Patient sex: M
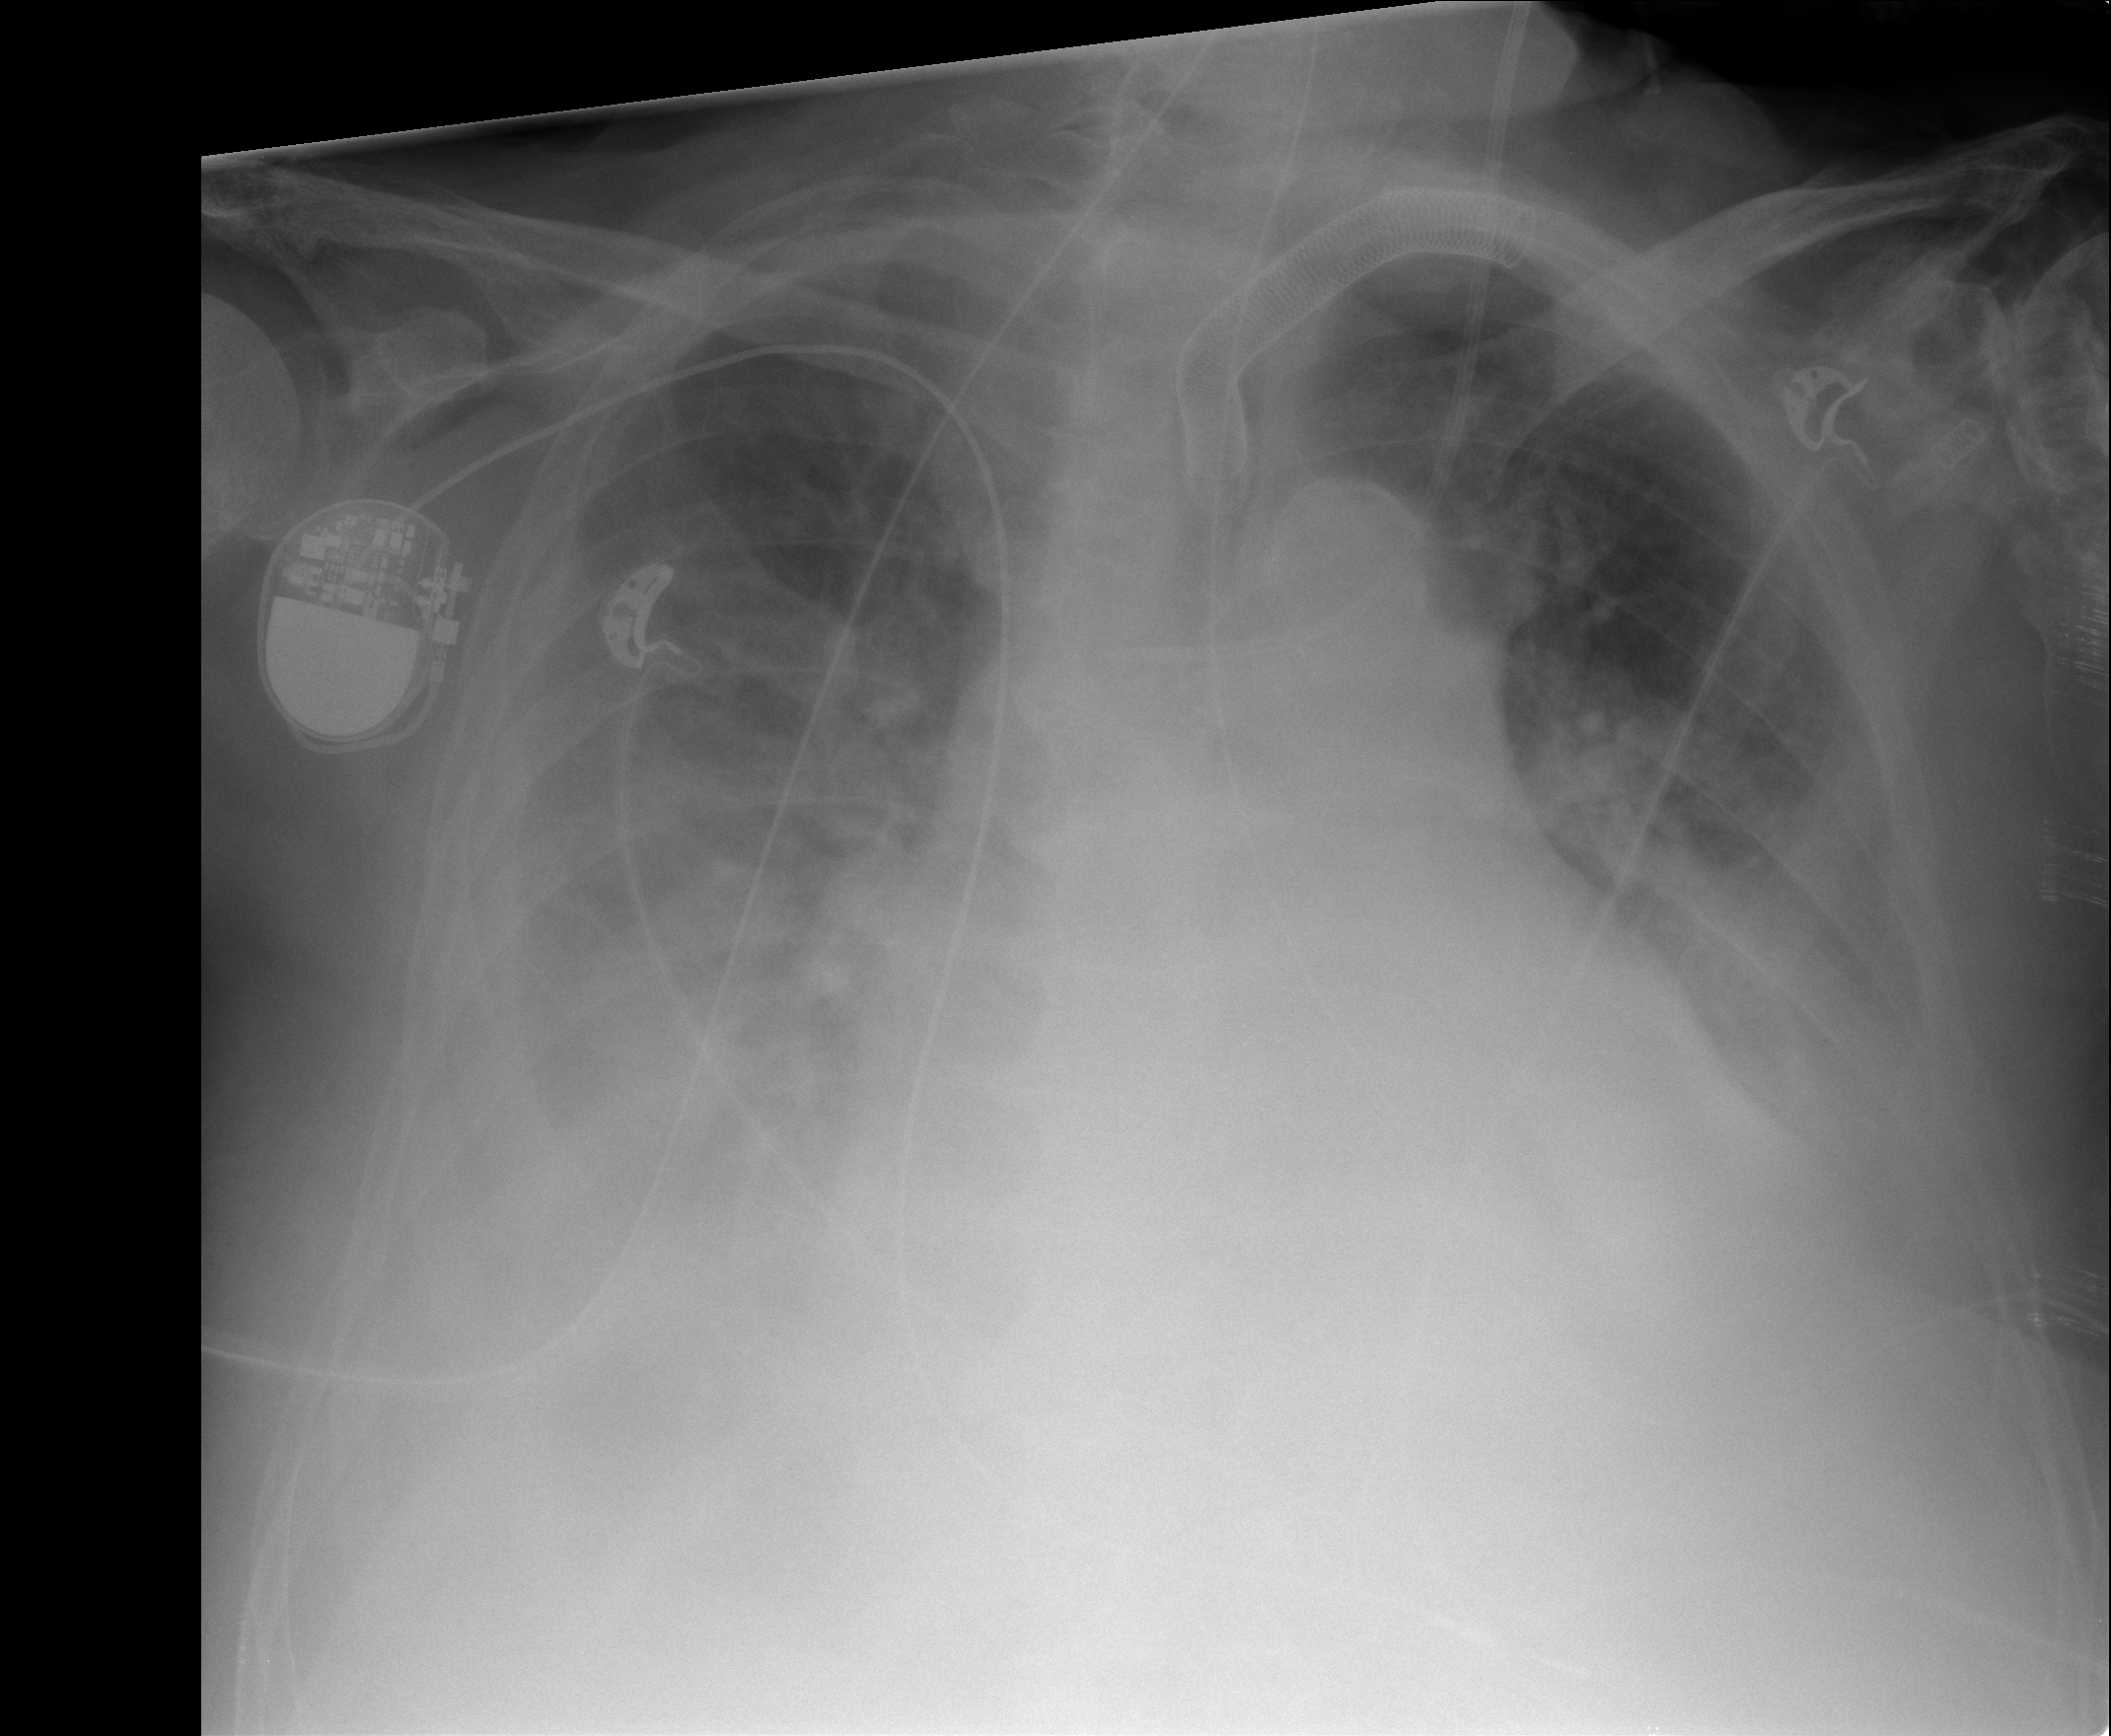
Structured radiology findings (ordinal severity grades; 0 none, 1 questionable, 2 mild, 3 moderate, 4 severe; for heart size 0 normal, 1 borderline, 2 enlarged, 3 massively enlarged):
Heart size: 2
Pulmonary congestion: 2
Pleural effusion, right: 3
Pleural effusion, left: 3
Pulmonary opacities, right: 0
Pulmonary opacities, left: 0
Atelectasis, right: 2
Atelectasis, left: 2